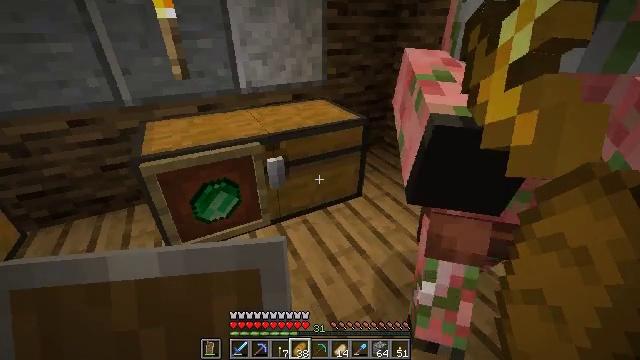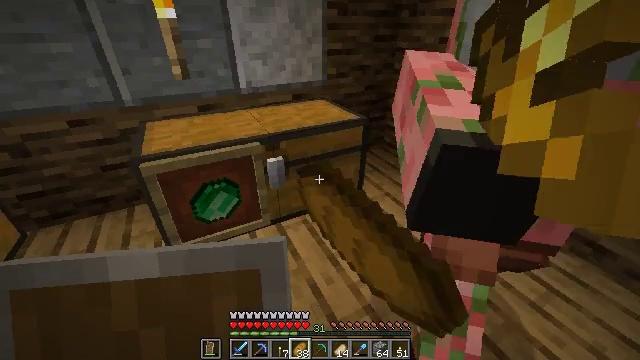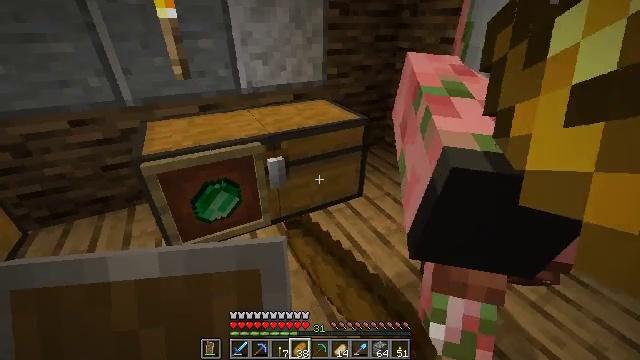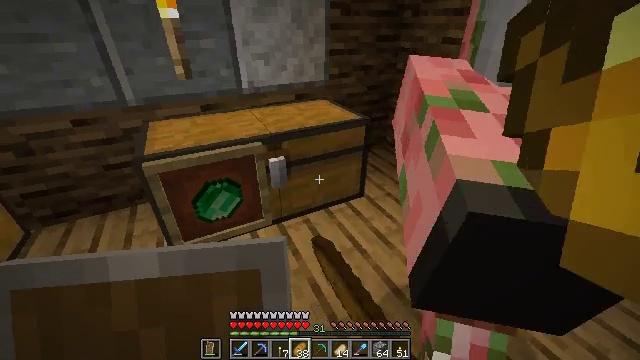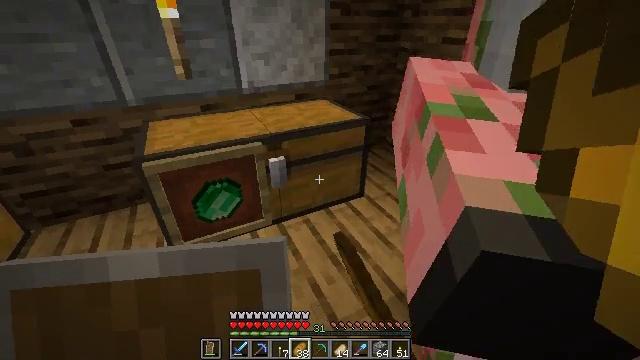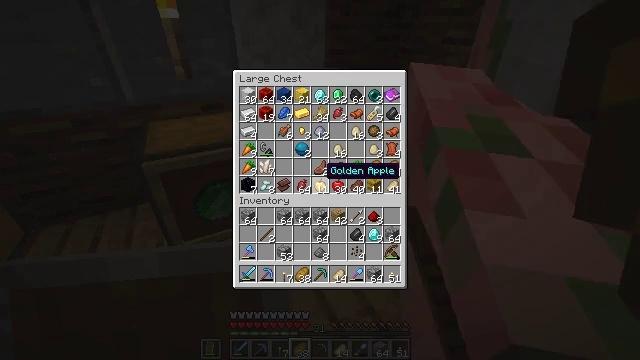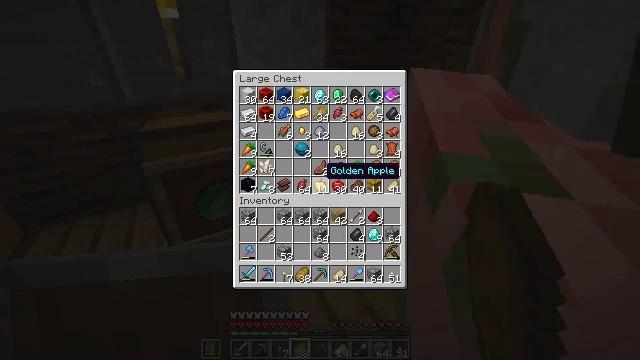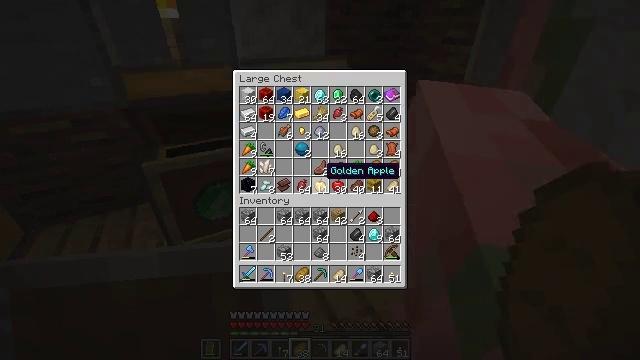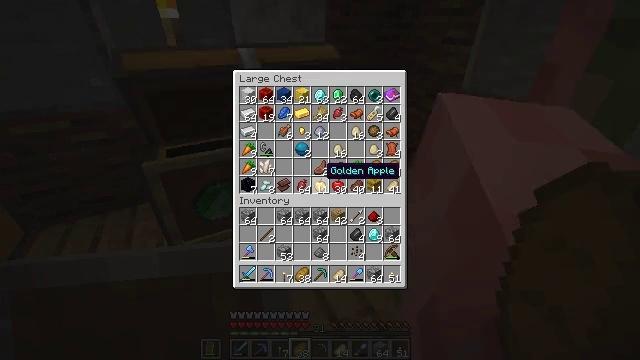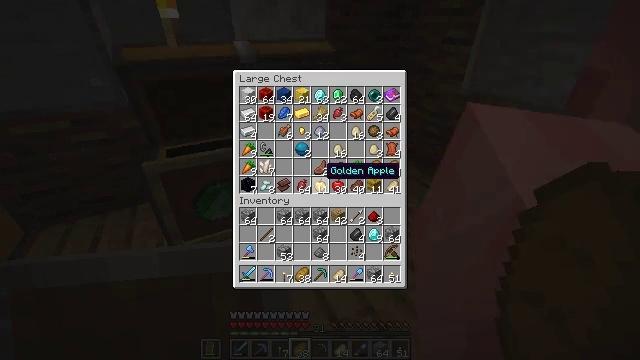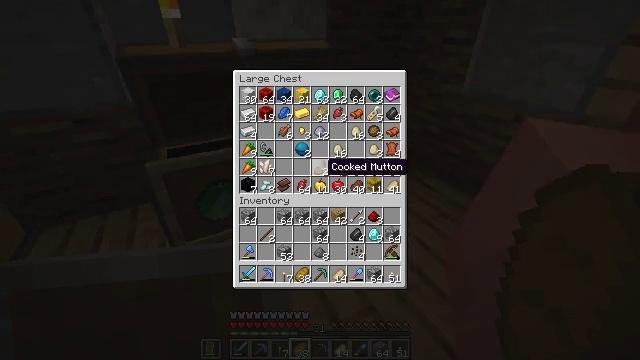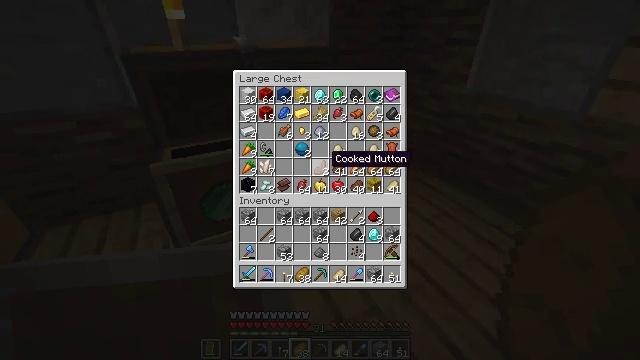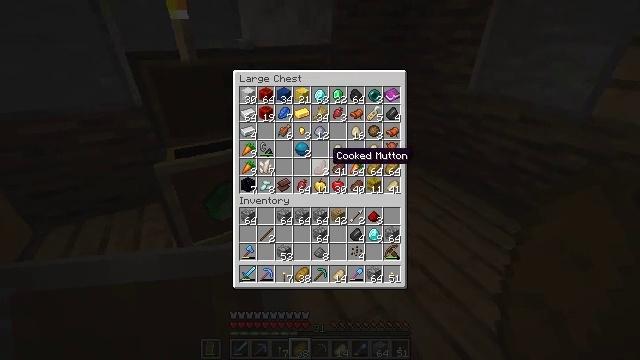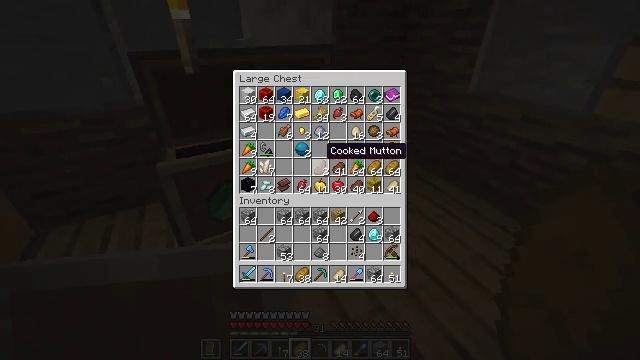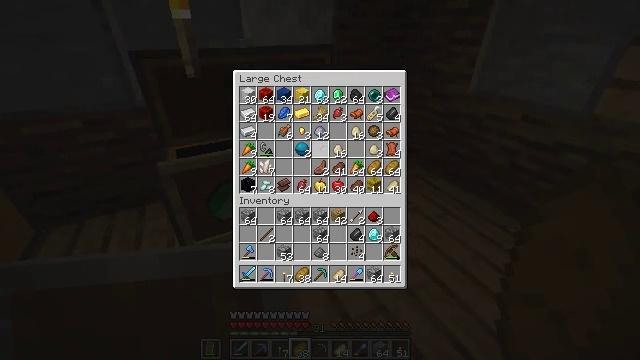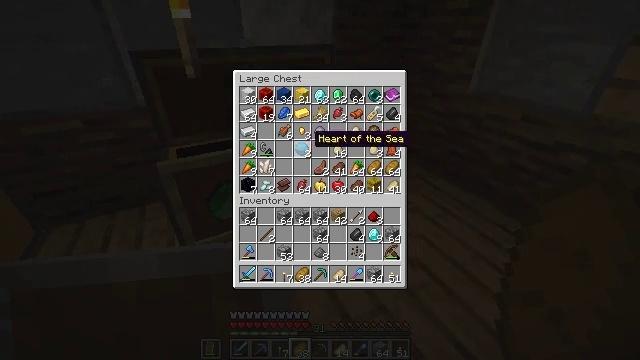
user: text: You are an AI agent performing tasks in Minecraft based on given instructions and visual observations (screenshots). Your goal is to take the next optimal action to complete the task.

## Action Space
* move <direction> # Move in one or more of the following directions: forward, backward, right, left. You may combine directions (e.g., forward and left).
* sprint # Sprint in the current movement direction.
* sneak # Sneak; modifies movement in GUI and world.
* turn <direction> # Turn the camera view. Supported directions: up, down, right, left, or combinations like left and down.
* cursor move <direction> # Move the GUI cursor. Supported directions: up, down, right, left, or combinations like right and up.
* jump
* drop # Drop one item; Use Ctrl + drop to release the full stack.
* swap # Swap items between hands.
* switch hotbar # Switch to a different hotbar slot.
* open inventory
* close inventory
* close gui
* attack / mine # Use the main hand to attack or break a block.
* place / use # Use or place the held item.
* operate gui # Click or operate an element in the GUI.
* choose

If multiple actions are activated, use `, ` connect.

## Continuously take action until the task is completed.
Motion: motion action
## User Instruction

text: Interact with the crafting table to make a crossbow.
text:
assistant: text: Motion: use / place
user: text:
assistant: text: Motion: use / place
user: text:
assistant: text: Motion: no_op
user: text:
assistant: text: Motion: no_op
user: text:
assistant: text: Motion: open gui
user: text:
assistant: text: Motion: no_op
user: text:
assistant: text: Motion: no_op
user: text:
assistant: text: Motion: no_op
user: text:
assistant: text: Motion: no_op
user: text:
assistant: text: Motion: no_op
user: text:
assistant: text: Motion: cursor move up
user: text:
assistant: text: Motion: no_op
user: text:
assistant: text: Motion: no_op
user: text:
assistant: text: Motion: sneak, cursor move left and up
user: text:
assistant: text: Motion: sneak
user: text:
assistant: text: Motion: sneak
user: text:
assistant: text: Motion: sneak
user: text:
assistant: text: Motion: sneak
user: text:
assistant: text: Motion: sneak
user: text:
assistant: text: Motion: sneak
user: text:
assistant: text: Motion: sneak
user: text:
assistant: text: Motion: sneak, cursor move left
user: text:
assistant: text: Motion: sneak
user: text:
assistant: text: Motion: sneak
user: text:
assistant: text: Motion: sneak
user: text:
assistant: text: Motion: sneak
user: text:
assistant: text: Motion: sneak, operate gui
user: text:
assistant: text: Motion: sneak, operate gui
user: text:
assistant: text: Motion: sneak
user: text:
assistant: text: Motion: no_op